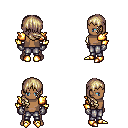
a pixel art fantasy rpg character, male body template, human, dark skin, gold arm armor, metal pants, white blonde right-swept hairstyle, metal gloves, gold boots, four views (front, back, left, right), 2x2 character sprite sheet, small pixel art, hard edges, no anti-aliasing